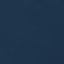
Land use / land cover: SeaLake